Question: '''
from bs4 import BeautifulSoup, SoupStrainer
from urllib.request import urlopen
import pandas as pd
import numpy as np
import re
import csv
import ssl
import json
from googlesearch import search
from queue import Queue
import re
links = []
menu = []
filtered_menu = []
def contains(substring, string):
if substring.lower() in string.lower():
return True
else:
return False
for website in search("mr puffs", tld="com", num=1, stop=1, country="canada", pause=4):
links.append(website)
soup = BeautifulSoup(urlopen(links.pop(0)), features="html.parser")
menu = soup.find_all('a', href=True)
for string in menu:
if contains("contact", string):
filtered_menu.append(string)
print(filtered_menu)
'''
I am creating a webscraper that will extract contact information from sites. However, in order to do that, I need to get to the contact page of the website. Using the googlesearch library, the code searches for a keyword and puts all the results (up to a certain limit) in a list. For simplicity, in this code, we are just putting in the first link. Now, from this link, I am creating a beautiful soup object and I am extracting all the other links on the website(because the contact information is usually not found on the homepage). I am putting these links in a list called menu.
Now, I want to filter menu for only links that have "contact" in it. Example: "www.smallBusiness.com/our-services" would be deleted from the new list while "www.smallBusiness.com/contact" or "www.smallBusiness.com/contact-us" will stay in the list.
I defined a method that checks if a substring is in a string. However, I get the following exception:
> TypeError: 'NoneType' object is not callable.
I've tried using regex by doing re.search but it says that the expected type of string or byte-like value is not in the parameters.
I think it's because the return type of find_all is not a string. It's probably something else which I can't find in the docs. If so, how do I convert it into a string?
As requested in the answer below, here's what printing menu list gives:
From here, I just want to extract the highlighted links:

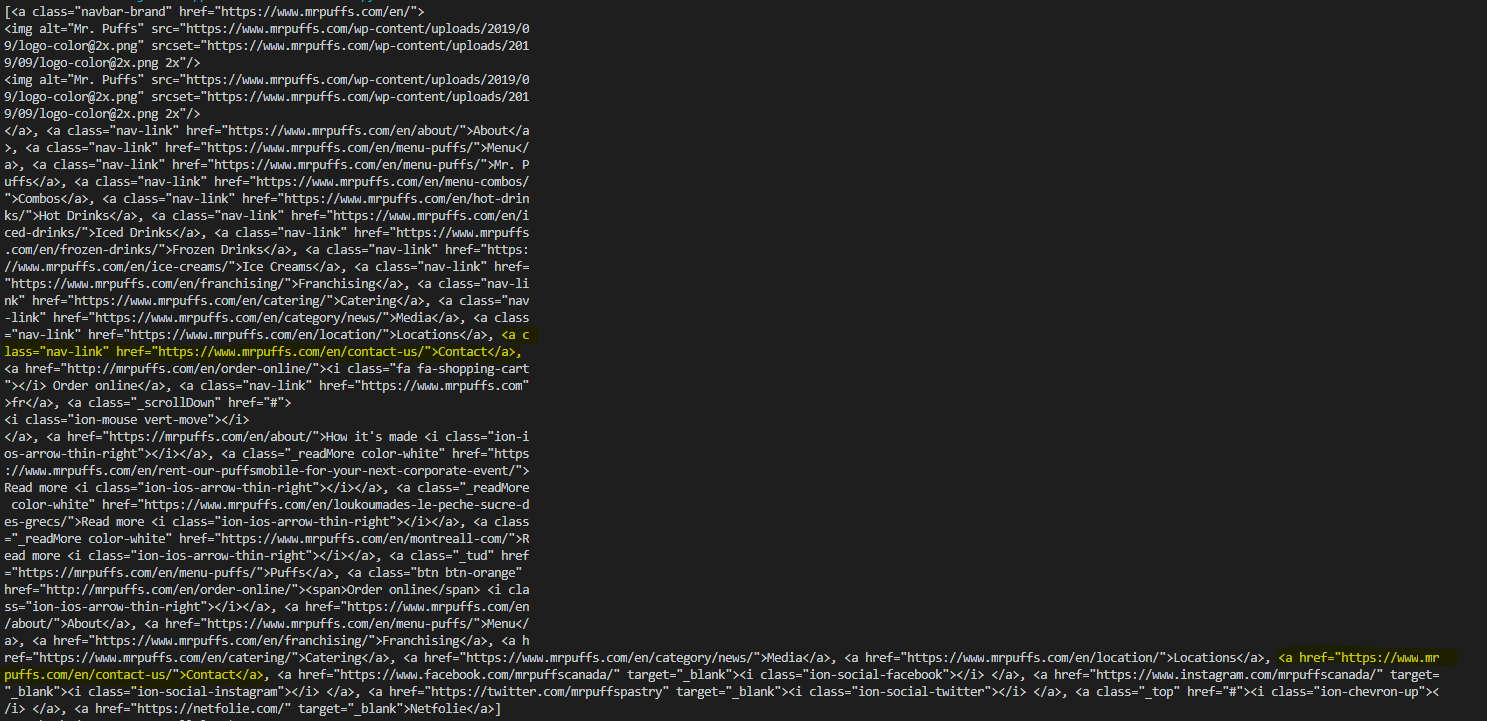
Answer: 'BeautifulSoup.find_all()' type is 'bs4.element.ResultSet' (which is actually a list)
Individual items of 'find_all()', in your case the variable you call '"string"' are of type 'bs4.element.Tag'.
As your 'contains' function expects 'type str', your for loop should look something like:
'''
for string in menu:
if contains("contact", str(string)):
filtered_menu.append(string)
'''